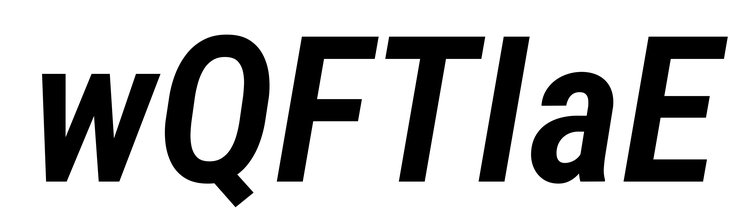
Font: Roboto-Italic_Condensed_SemiBold_Italic